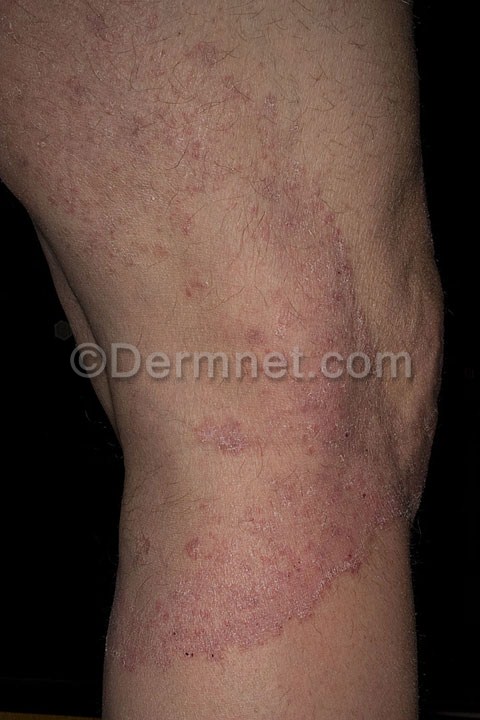
Disease: Tinea Ringworm Candidiasis and other Fungal Infections